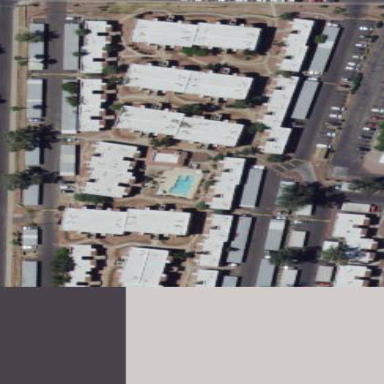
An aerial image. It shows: Residential area with apartments.